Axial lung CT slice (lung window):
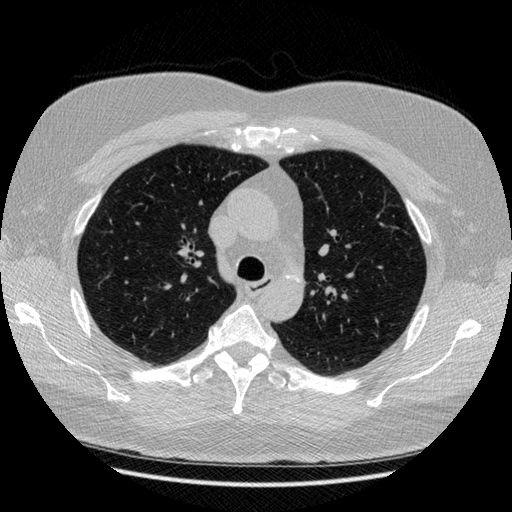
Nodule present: no